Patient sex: M
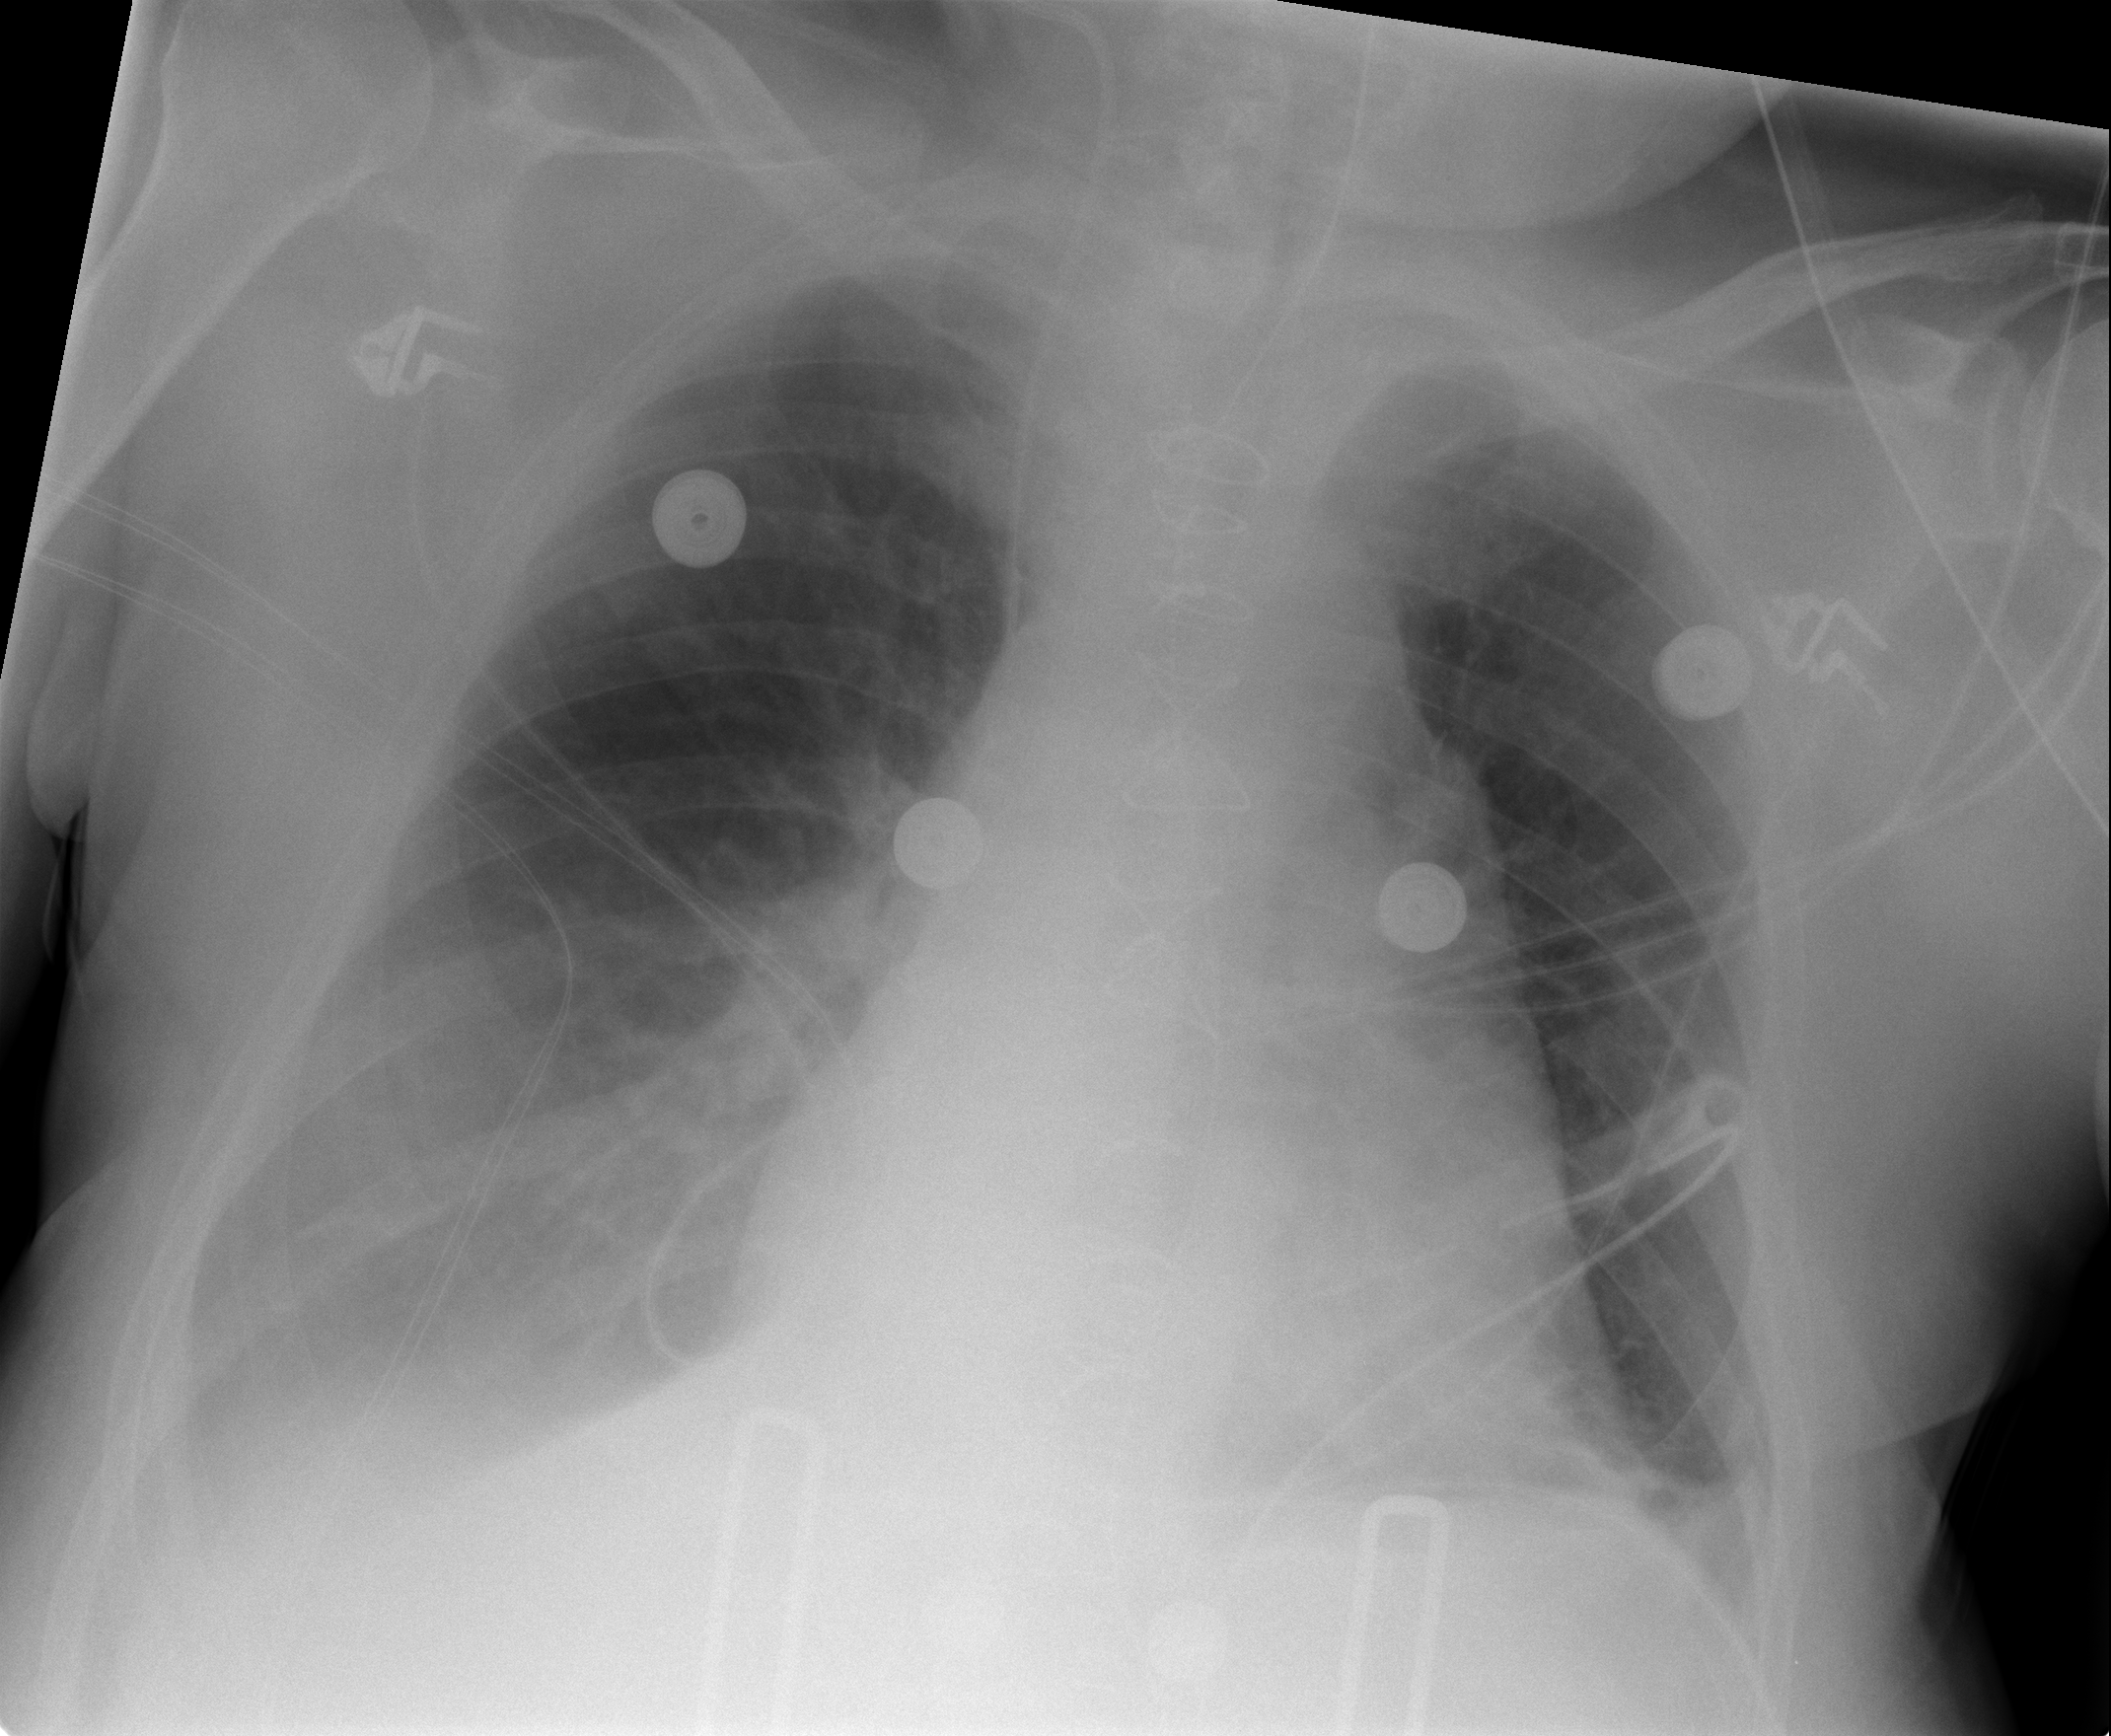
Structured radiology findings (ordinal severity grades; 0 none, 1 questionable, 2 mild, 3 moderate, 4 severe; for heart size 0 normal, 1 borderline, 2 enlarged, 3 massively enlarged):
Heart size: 0
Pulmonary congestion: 0
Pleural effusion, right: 2
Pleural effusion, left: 1
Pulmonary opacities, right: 0
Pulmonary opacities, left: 0
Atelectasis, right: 0
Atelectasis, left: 1